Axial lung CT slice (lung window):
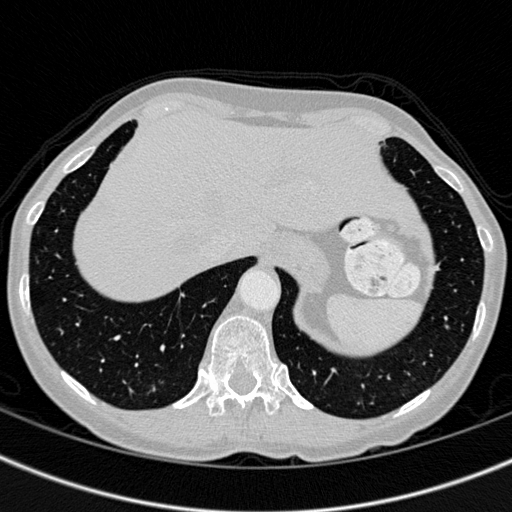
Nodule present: no